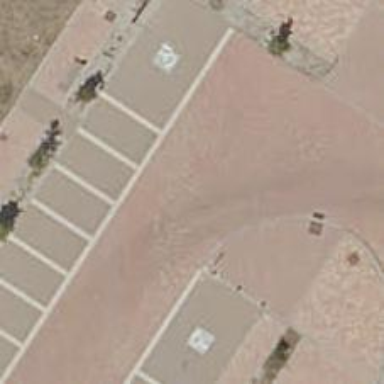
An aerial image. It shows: Parking aisle with paving stones surface.